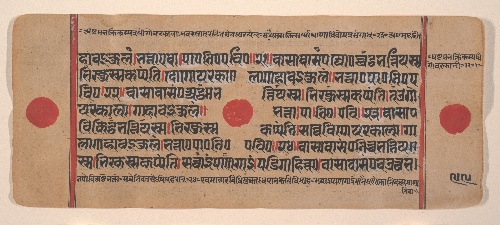
Date: 15th century
Object type: Folio
Classification: Paintings
Medium: Ink, opaque watercolor, and gold on paper
Culture: India (Gujarat)
Dimensions: 4 3/8 x 10 5/8 in. (11.1 x 27 cm)
Department: Asian Art
Credit line: Rogers Fund, 1955
Accession year: 1955
Repository: Metropolitan Museum of Art, New York, NY